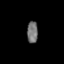
Tissue: lung
Cell type: T cells
Senescence score: 0.176
Nuclear area (px): 235
Mean DAPI intensity: 111.268